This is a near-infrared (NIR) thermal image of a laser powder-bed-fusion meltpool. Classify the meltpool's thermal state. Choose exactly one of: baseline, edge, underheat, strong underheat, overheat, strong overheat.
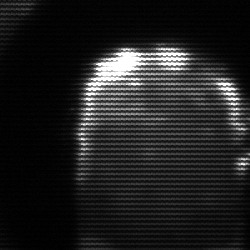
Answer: baseline